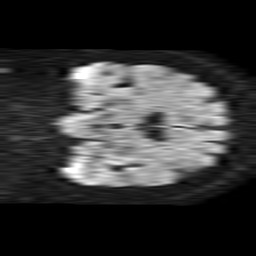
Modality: TRACE
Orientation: coronal
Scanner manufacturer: philips
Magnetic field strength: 1.5 T
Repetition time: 4.6 s
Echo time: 0.08528 s